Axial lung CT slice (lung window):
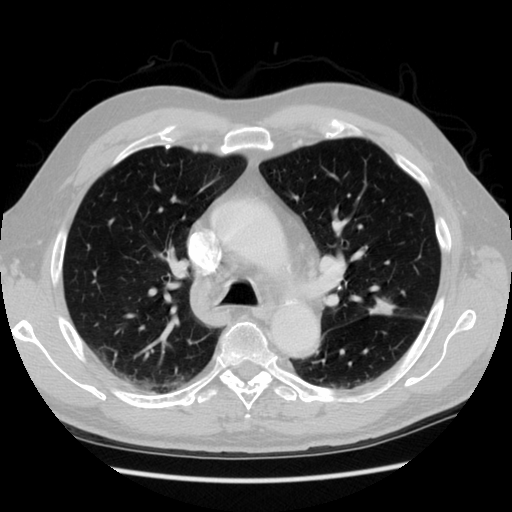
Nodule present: yes
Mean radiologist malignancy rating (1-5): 4.5